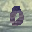
Label: 0